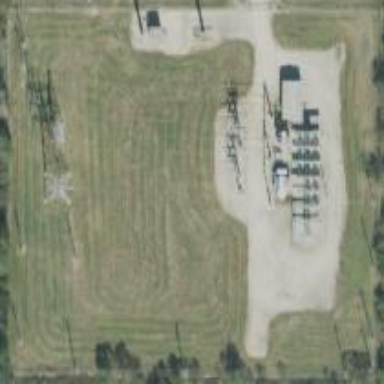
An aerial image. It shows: Outdoor distribution-level power substation enclosed by fence.